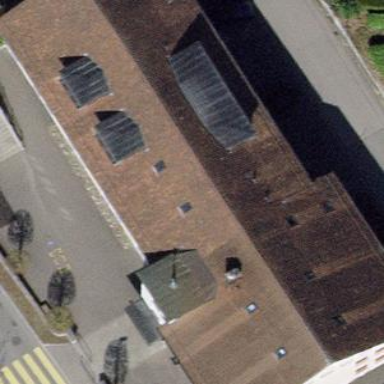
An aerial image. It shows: School building.